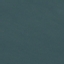
Label: SeaLake